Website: home-depot
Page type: customer-info-address
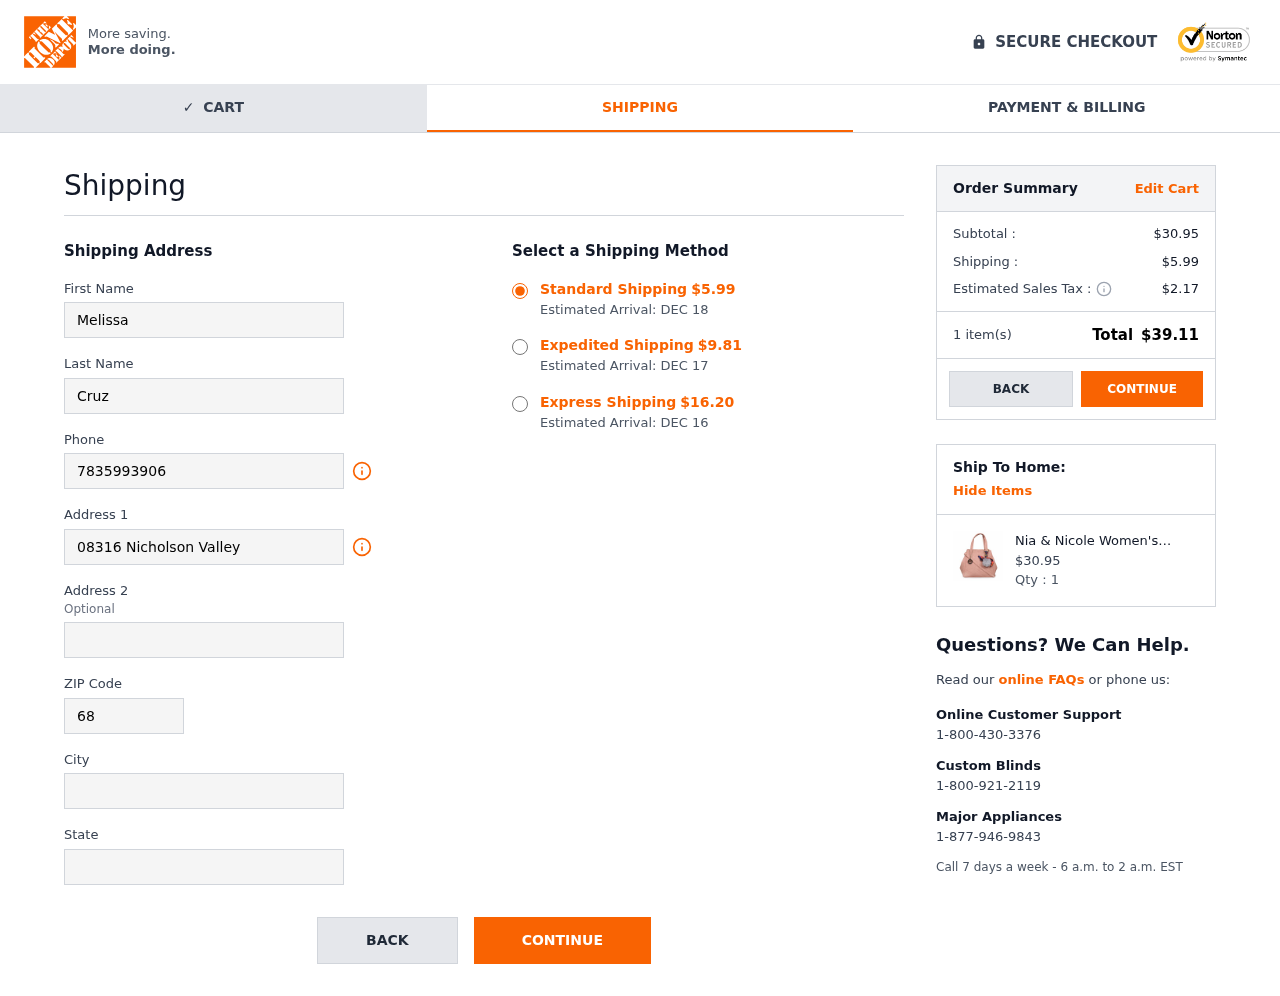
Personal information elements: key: PII_CITY
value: Velezfort
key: PII_FIRSTNAME
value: Melissa
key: PII_LASTNAME
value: Cruz
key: PII_PHONE
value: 7835993906
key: PII_POSTCODE
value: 68783
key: PII_STATE
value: Rhode Island
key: PII_STREET
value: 08316 Nicholson Valley
Product elements: key: PRODUCT1_NAME
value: Nia & Nicole Women's Handbag (Peach)
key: PRODUCT1_PRICE
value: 30.95
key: PRODUCT1_QUANTITY
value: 1
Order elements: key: ORDER_SHIPPING_COST
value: $5.99
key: ORDER_DELIVERY_DATE
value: Estimated Arrival: DEC 18
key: ORDER_SHIPPING_COST_EXPEDITED
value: $9.81
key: ORDER_DELIVERY_DATE_EXPEDITED
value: Estimated Arrival: DEC 17
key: ORDER_SHIPPING_COST_EXPRESS
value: $16.20
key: ORDER_DELIVERY_DATE_EXPRESS
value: Estimated Arrival: DEC 16
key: ORDER_SUBTOTAL
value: $30.95
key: ORDER_TAX
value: $2.17
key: ORDER_NUM_ITEMS
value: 1 item(s)
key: ORDER_TOTAL
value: $39.11